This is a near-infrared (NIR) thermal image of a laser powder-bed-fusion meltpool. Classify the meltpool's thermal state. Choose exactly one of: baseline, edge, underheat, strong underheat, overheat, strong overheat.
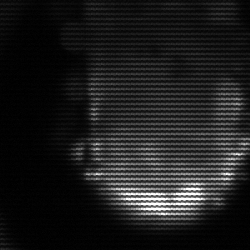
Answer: baseline